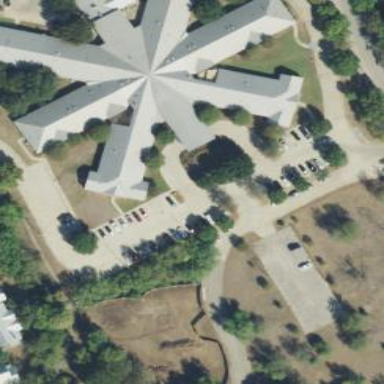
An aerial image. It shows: Nursing home building.